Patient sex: M
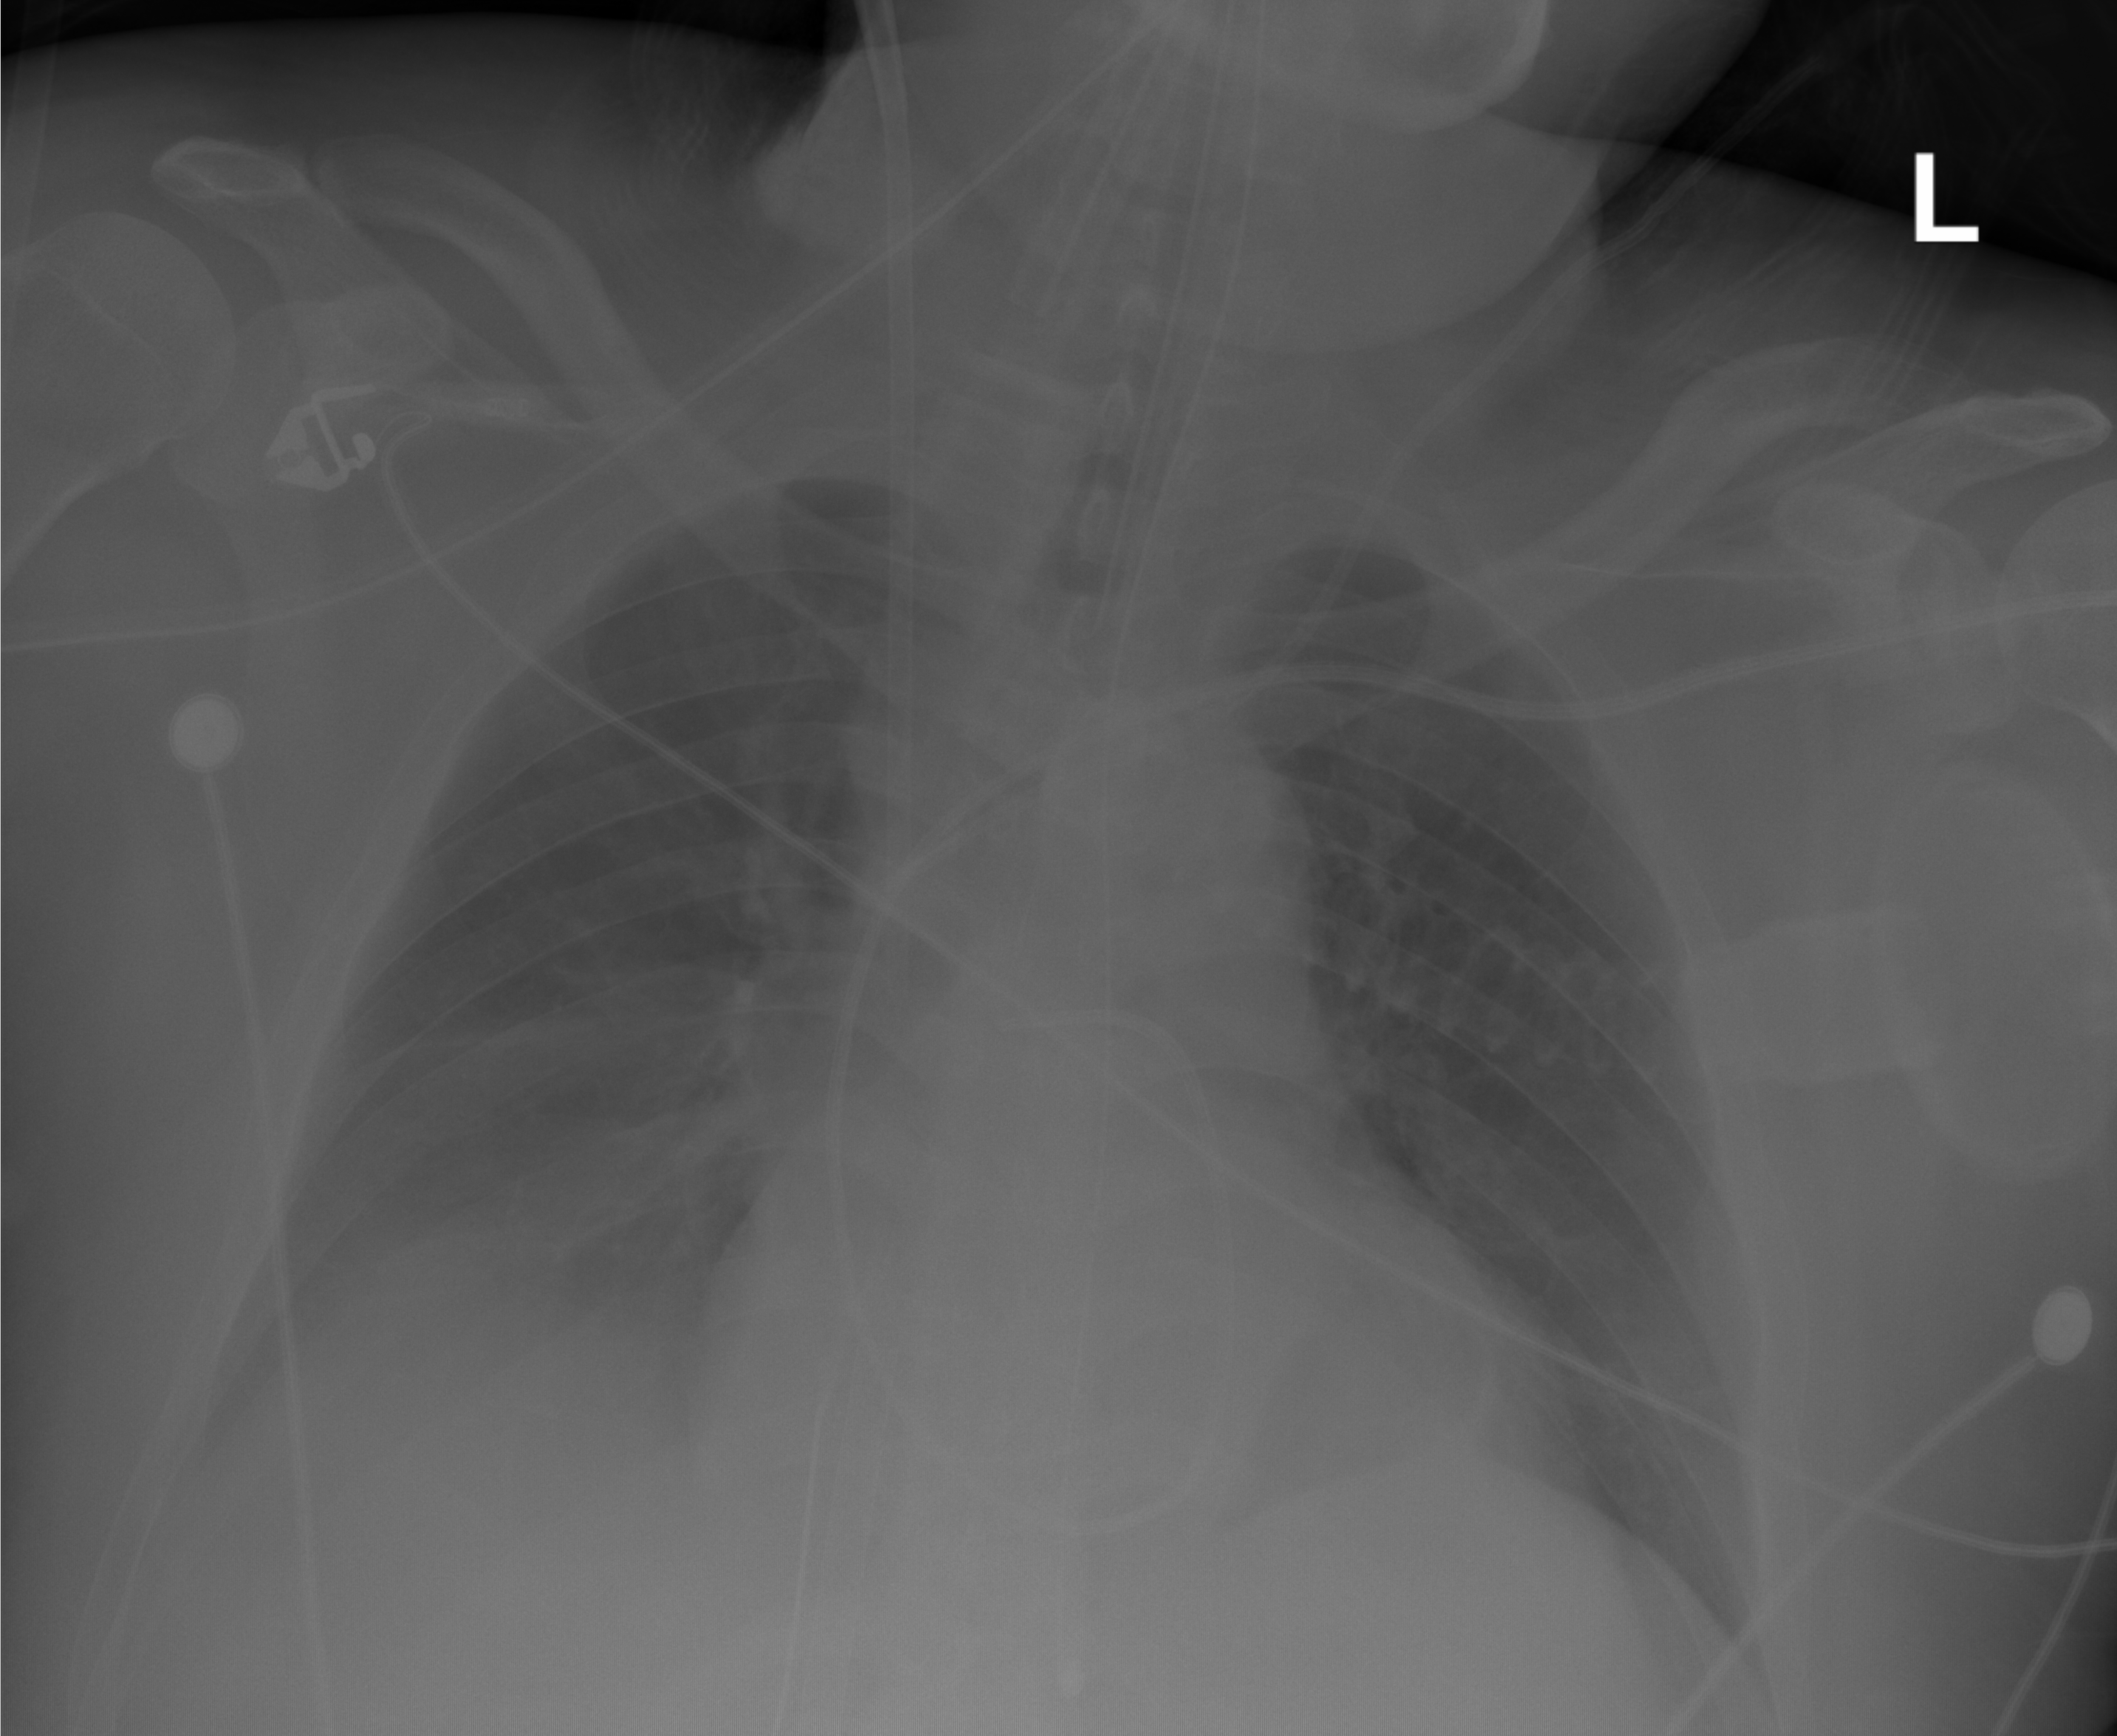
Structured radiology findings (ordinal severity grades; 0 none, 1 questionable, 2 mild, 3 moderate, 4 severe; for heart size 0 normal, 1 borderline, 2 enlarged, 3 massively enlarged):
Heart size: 2
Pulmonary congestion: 0
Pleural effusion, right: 1
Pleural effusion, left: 0
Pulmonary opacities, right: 0
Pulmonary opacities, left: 0
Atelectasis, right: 2
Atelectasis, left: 0